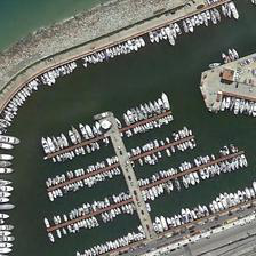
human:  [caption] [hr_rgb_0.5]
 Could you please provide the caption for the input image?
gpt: There is a lawn between the road and the harbor.

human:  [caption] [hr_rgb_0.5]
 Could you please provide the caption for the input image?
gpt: a lawn is between the road and the port.

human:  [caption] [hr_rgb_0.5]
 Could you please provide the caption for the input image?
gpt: The lawn is between the road and the harbor.

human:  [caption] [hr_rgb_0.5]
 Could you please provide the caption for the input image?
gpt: there are many ships parked beside the road .

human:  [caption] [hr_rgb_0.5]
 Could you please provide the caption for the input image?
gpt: the road on both sides of the color of the water is not the same, a dark green one is light green .